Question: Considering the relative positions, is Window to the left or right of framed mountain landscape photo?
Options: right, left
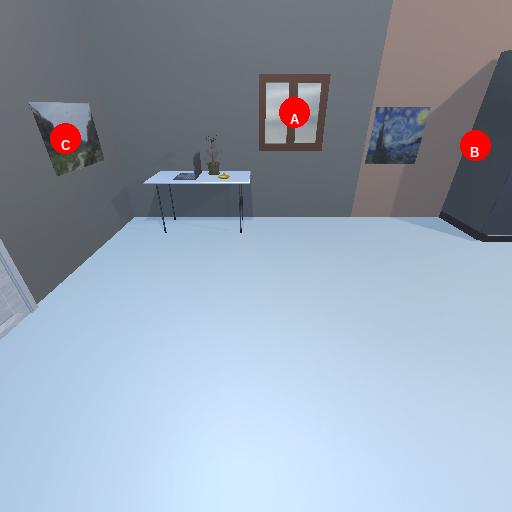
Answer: right